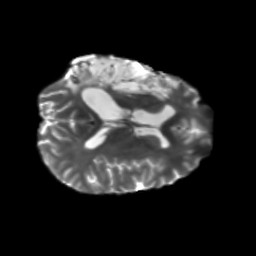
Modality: T2w
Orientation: axial
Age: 27
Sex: female
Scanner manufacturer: siemens
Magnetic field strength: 3 T
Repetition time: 5.47 s
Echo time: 0.0854 s